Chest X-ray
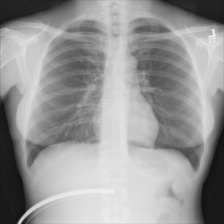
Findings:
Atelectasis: negative
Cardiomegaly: negative
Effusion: negative
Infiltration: negative
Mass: negative
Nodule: negative
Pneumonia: negative
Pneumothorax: negative
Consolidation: negative
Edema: negative
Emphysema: negative
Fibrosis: negative
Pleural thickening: negative
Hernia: negative